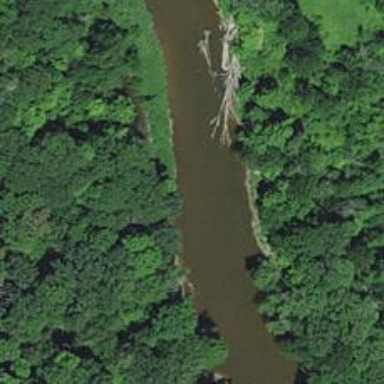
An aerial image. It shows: Beautiful river scene.